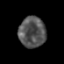
Tissue: prostate
Cell type: T cells
Senescence score: 0.3004
Nuclear area (px): 807
Mean DAPI intensity: 83.895